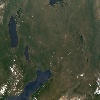
Label: land